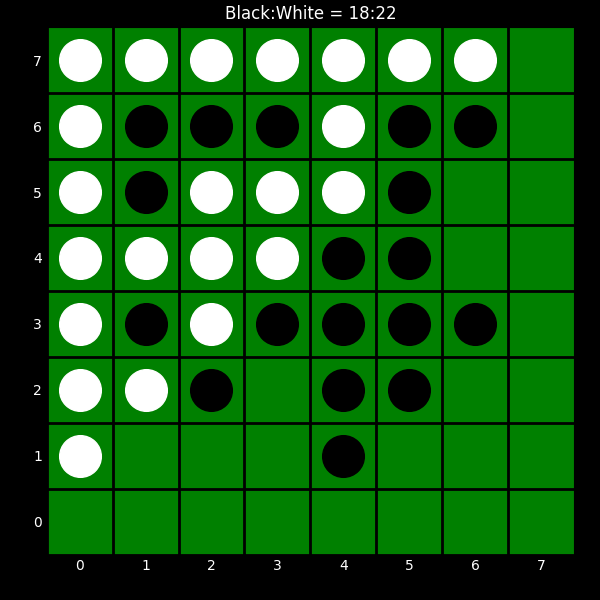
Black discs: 18
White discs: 22